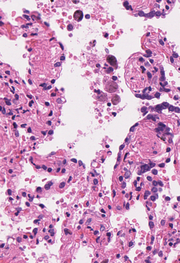
Tumor epithelial tissue: no
Tumor-associated stroma tissue: no
Normal tissue: yes